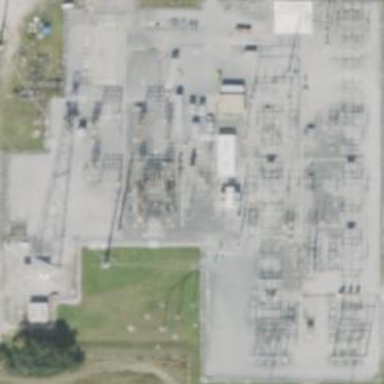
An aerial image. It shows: Outdoor power substation at the transmission level.